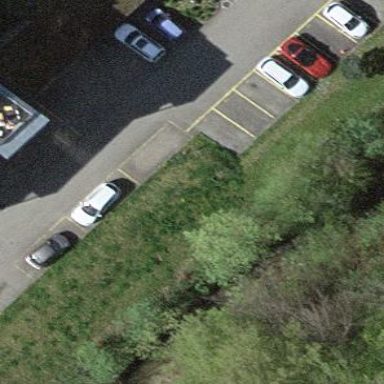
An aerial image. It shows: Parking area.